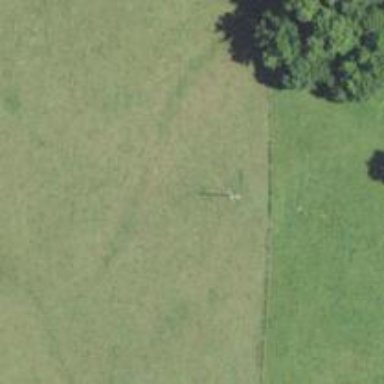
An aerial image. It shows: Power pole.